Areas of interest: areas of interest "Kuancheng Science & Technology Museum"
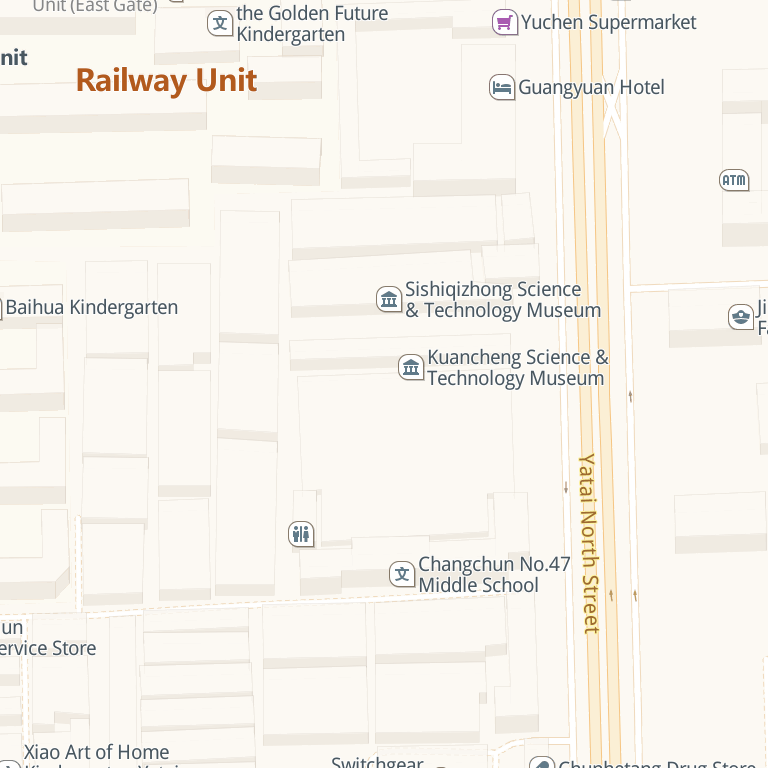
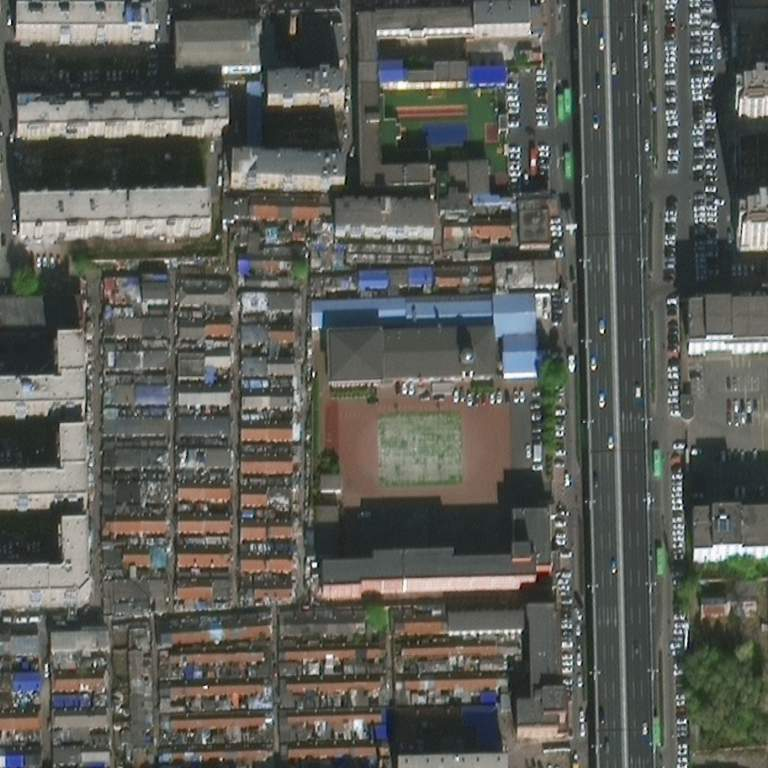